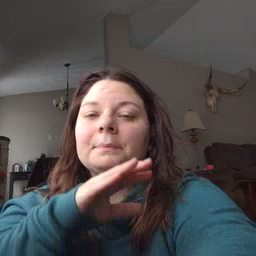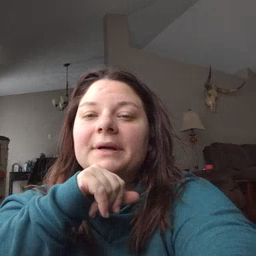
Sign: pig